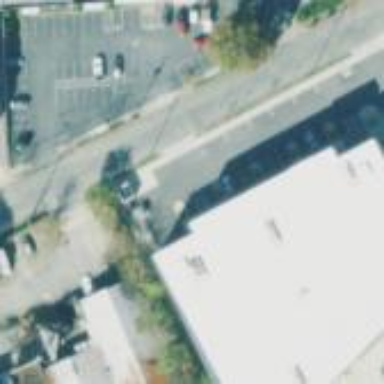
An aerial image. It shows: Building that serves as storage rental shop.